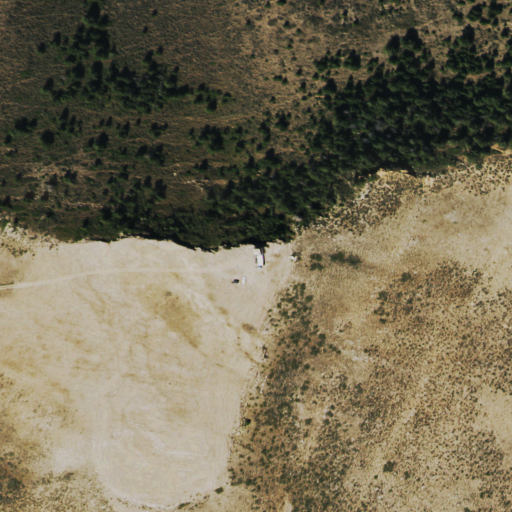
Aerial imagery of mountain in Colorado named Round Top Mountain containing shrub, evergreen forest, grassland, and deciduous forest